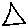
Label: triangle